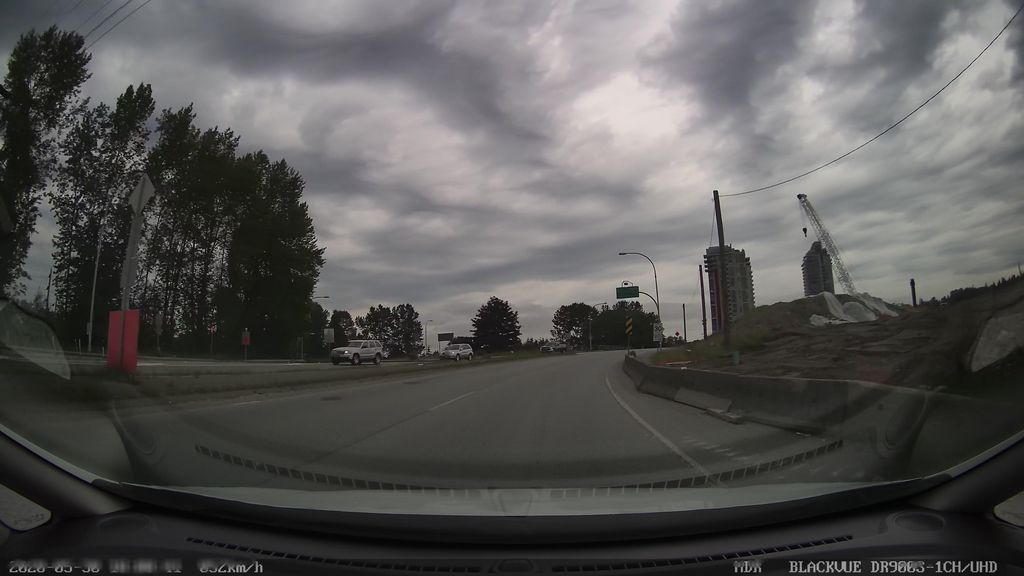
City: vancouver